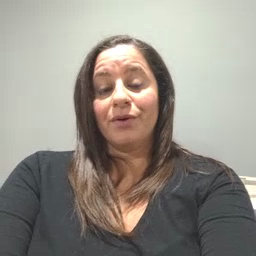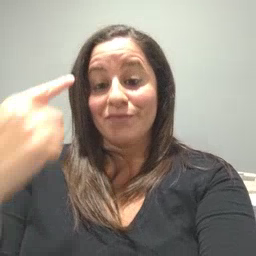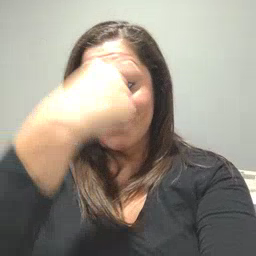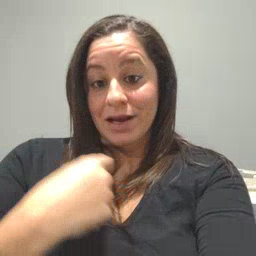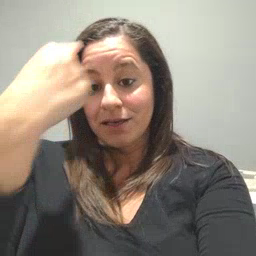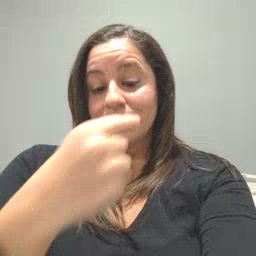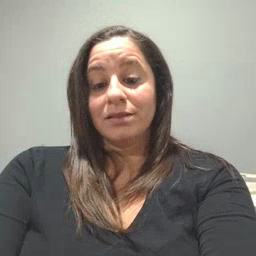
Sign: face